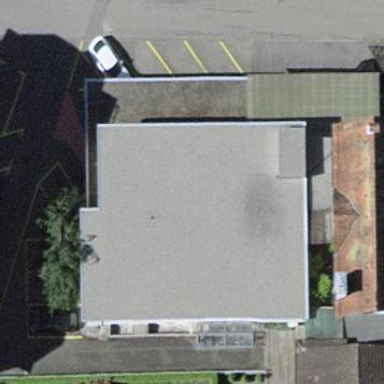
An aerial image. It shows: Office building.